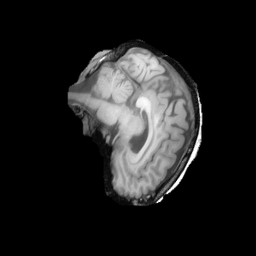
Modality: T1w
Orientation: sagittal
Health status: ill
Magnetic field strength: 3 T